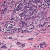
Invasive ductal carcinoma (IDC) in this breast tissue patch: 1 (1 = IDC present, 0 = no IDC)